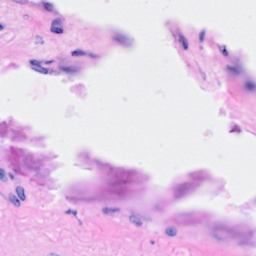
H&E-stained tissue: Breast